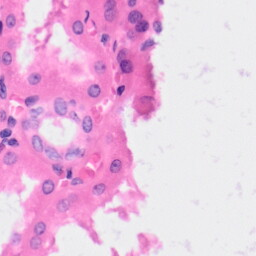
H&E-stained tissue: Kidney